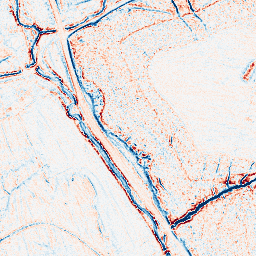
Category: edge_preserving
Decomposition family: anisotropic_diffusion
Decomposition parameters: iterations: 5
kappa: 100
gamma: 0.2
Upsampling method: bicubic
Upsampling parameters: scale: 8
Upsampling scale: 8